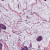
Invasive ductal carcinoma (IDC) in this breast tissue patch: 1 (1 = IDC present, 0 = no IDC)